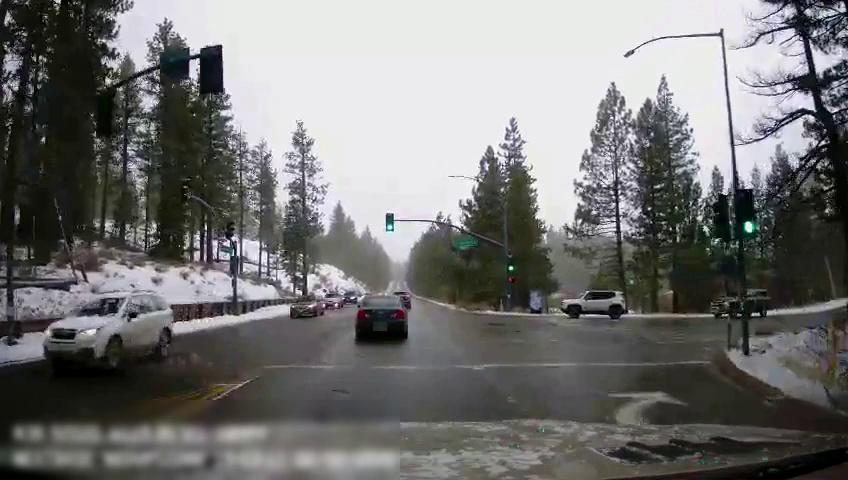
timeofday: Day
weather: Snowy
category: Drivable Space
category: Vehicles | SUV
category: Vehicles | Car
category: Vehicles | Car
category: Vehicles | Car
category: Vehicles | SUV
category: Vehicles | SUV
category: Vehicles | Car
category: Vehicles | Car
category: Lanes | Opposite Lane
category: Lanes | Opposite Lane
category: Traffic | Lights
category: Traffic | Lights
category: Traffic | Lights
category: Traffic | Lights
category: Traffic | Signs
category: Traffic | Lights
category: Traffic | Lights
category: Traffic | Lights
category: Traffic | Lights